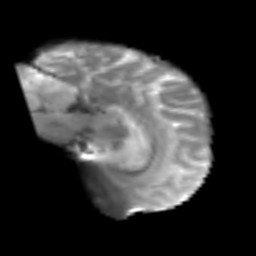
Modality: T2w
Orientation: sagittal
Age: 54
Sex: male
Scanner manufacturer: siemens
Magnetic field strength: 3 T
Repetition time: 4.4 s
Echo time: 0.1 s